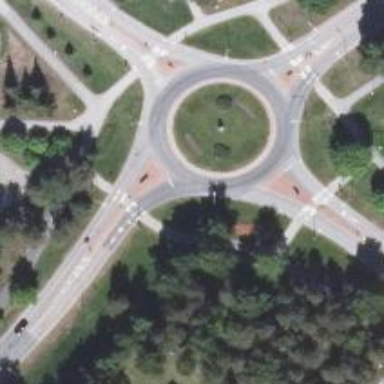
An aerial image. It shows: Paved tertiary road leading to roundabout.